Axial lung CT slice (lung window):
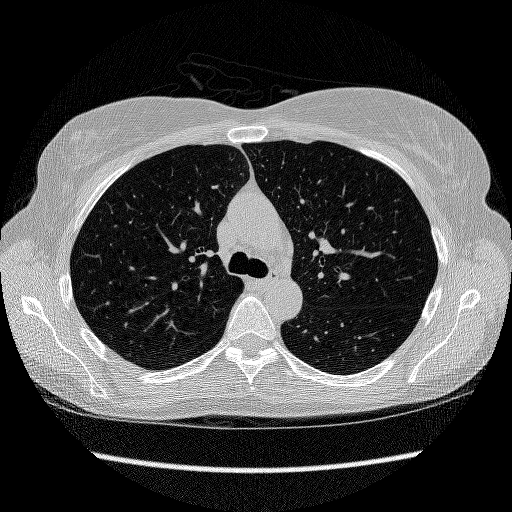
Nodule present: no